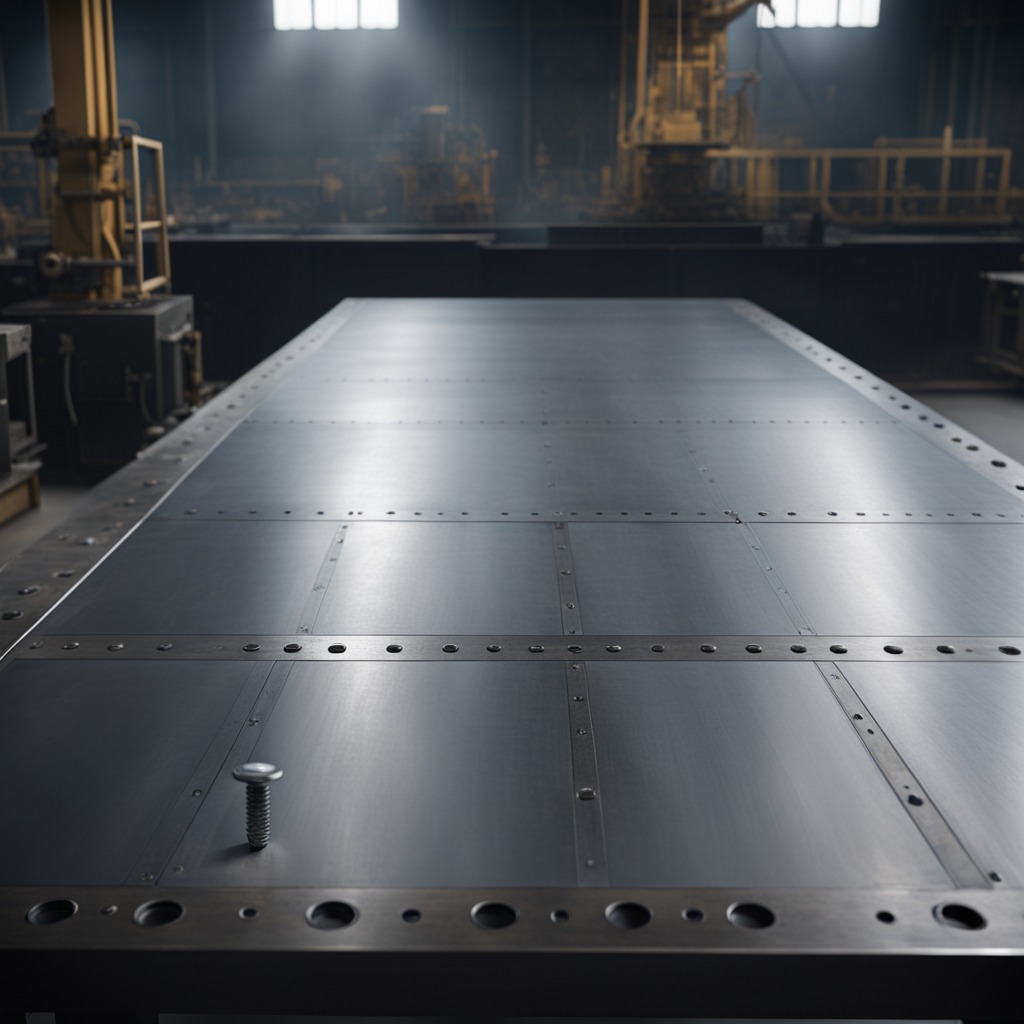
A metal screw is lying on the cold steel table in a mining workshop.